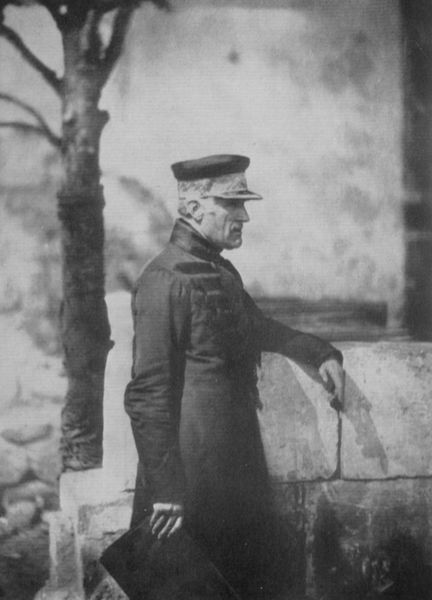
Titel: Generalleutnant Sir Harry Jones
Künstler: Roger Fenton
Standort: USA
Institution: Sammlung Gernsheim
Schlagwörter: baum, dunkel, hand, mann, schatten, weiß, äste, finger, frankreich, grau, haar, hintergrund, hut, licht, mund, nase, ohr, profil, schwarz, zeichnung, haus, schirm, hochformat, rock, schleife, alt, anzug, bart, jacke, kappe, mütze, wand, arm, arme, augen, falten, gesicht, halten, kragen, stehen, stein, steine, bildnis, hände, portrait, porträt, ast, baumstamm, stamm, zweige, auge, haare, mantel, pose, kinn, ohren, poträt, rechts, deutschland, seitlich, haltung, russland, mauer, kahl, winter, lehnen, treppe, aufrecht, oberkörper, abbild, unscharf, foto, fotografie, photographie, fugen, alter, buch, schwarz weiss, mundwinkel, seite, militär, uniform, soldat, offizier, tasche, armee, photo, rinde, general, mappe, notizbuch, blattlos, anlehnen, schirmmütze, fotographie, kanzler, aufnahme, auflehnen, photografie, außenaufnahme, amnn, trist, photographir, photograpgie, lehnt, aktenmappe, militärhut, president, 19. jahrhundert, n, hprofil